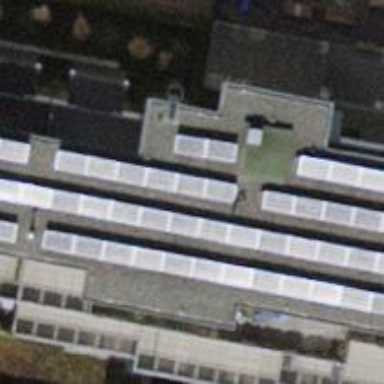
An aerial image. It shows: Solar power generator using photovoltaic panels.